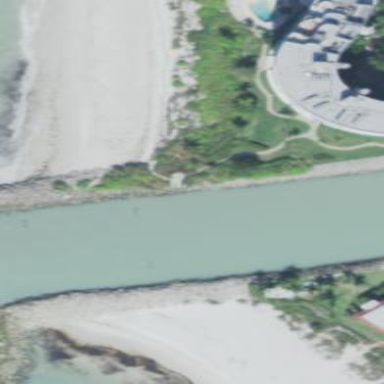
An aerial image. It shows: Breakwater structure.